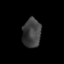
Tissue: prostate
Cell type: T cells
Senescence score: 0.3177
Nuclear area (px): 520
Mean DAPI intensity: 62.883